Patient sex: M
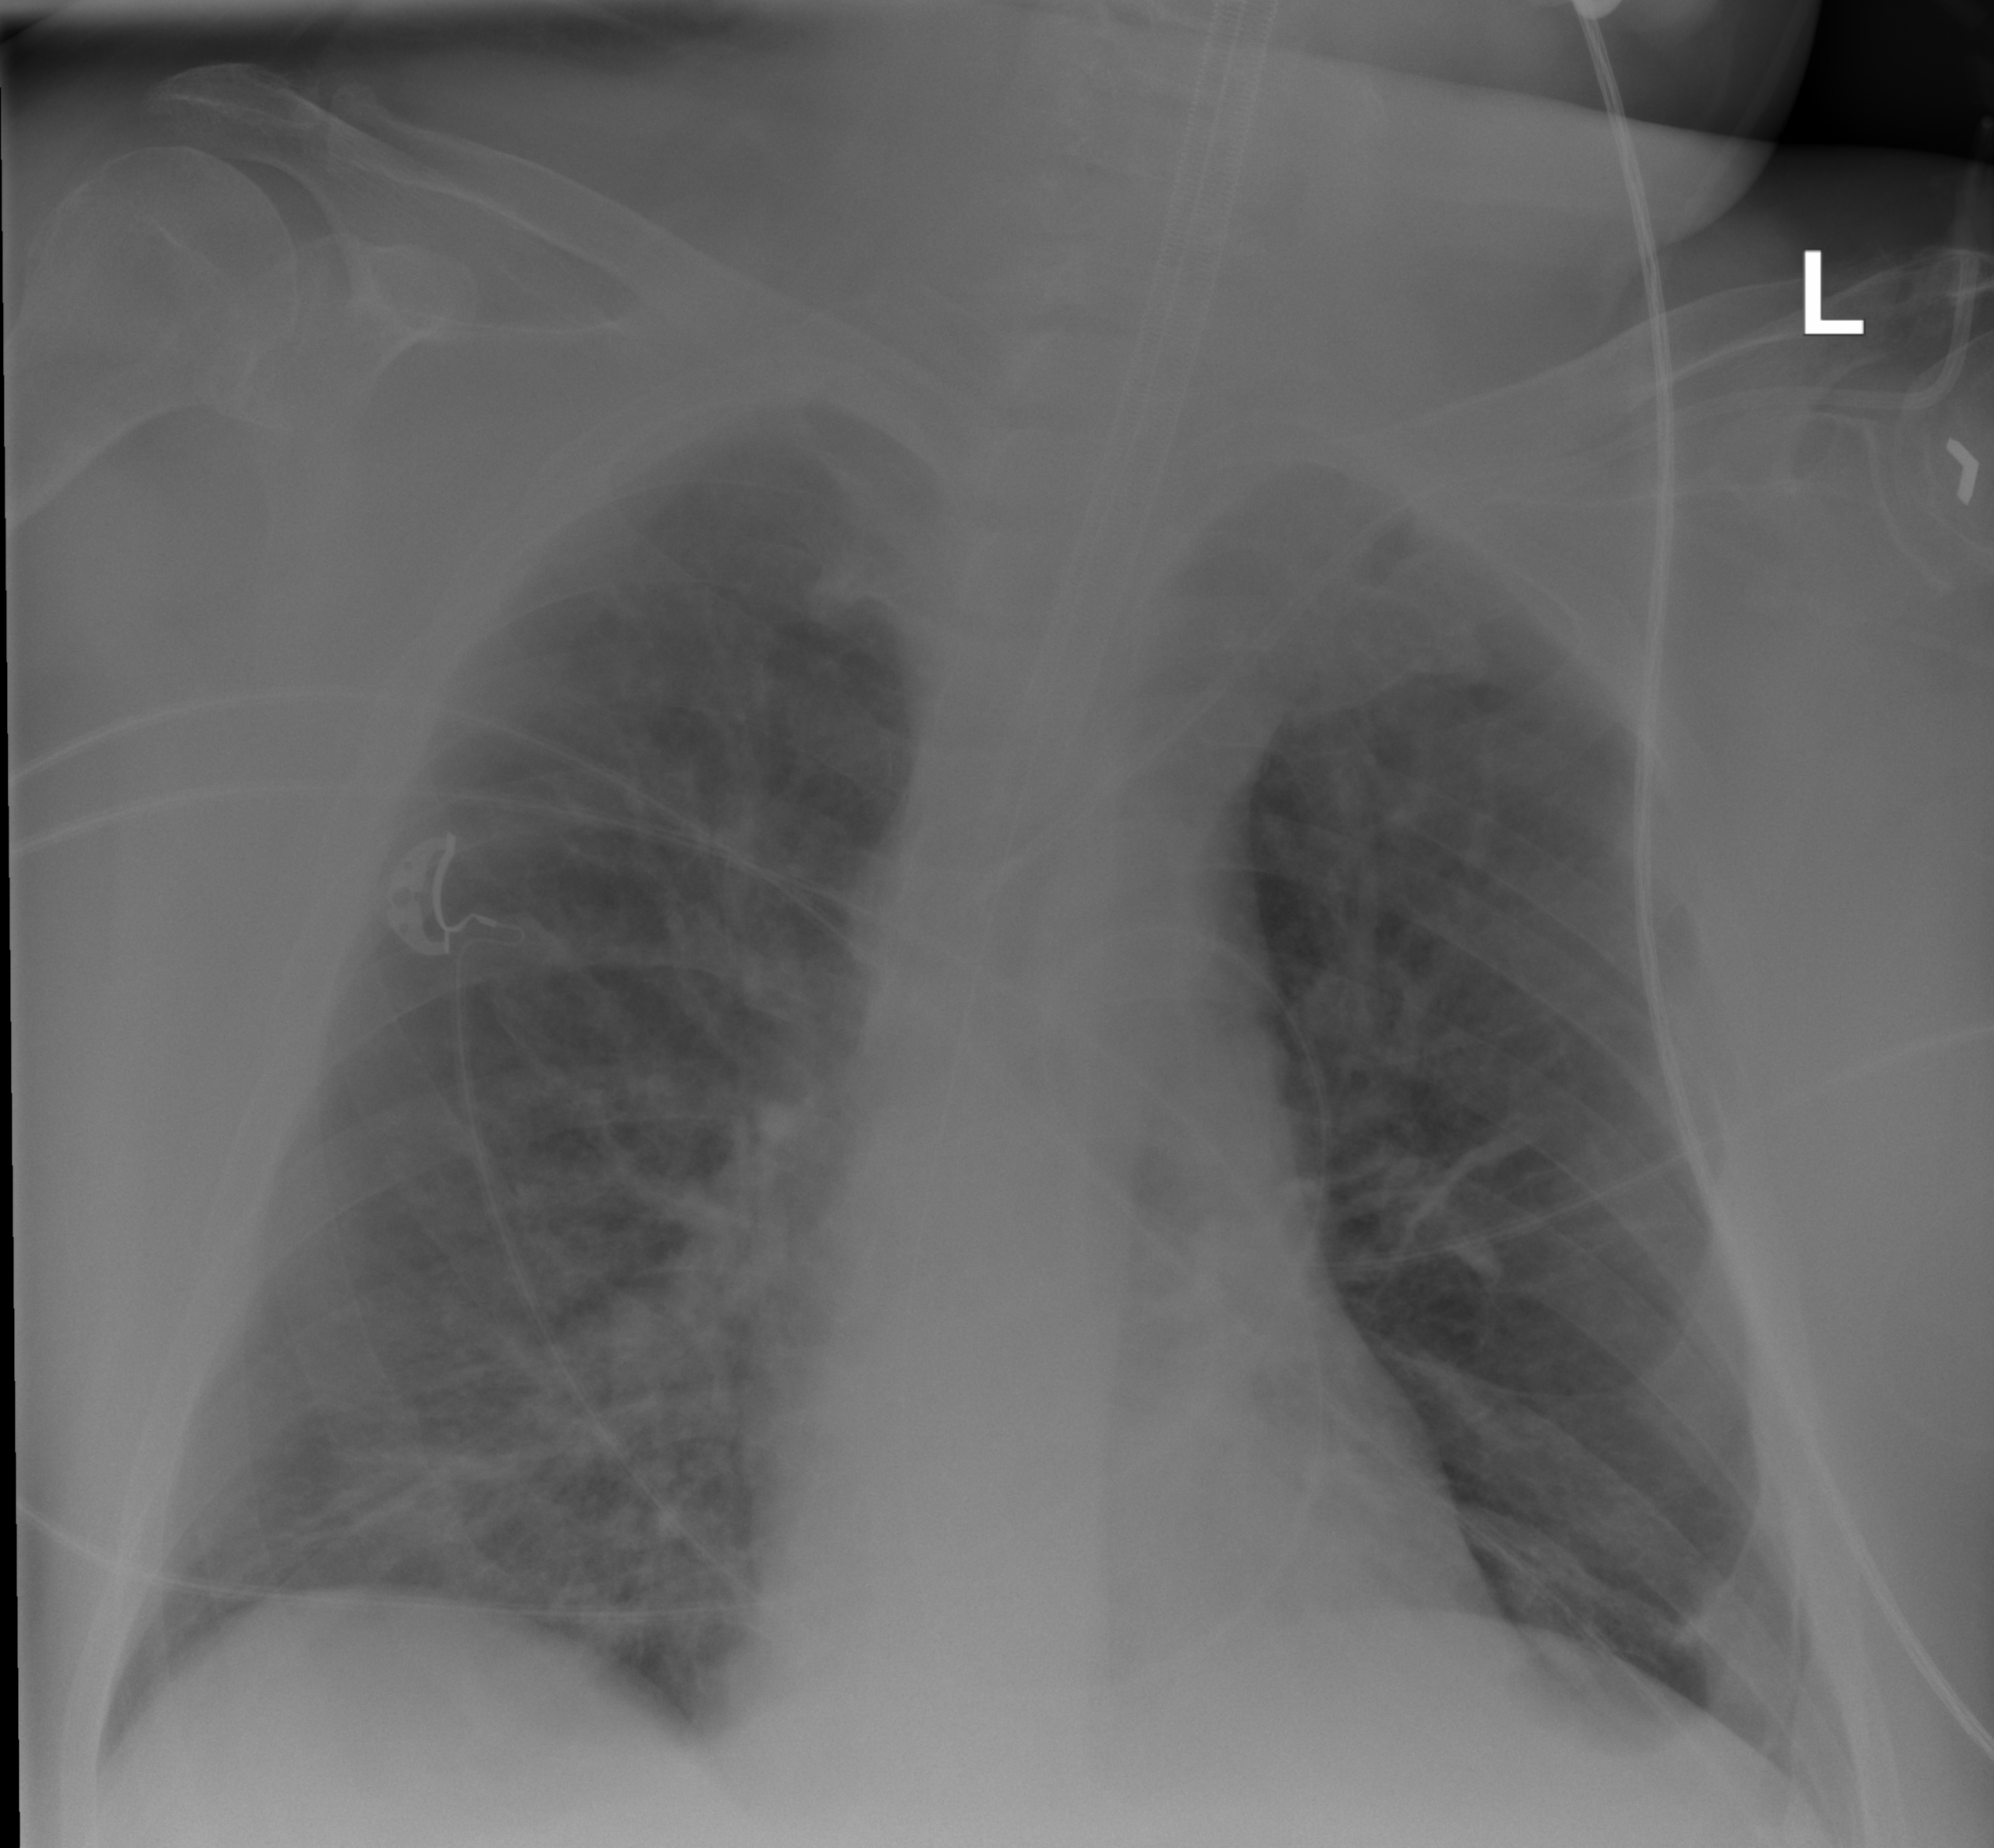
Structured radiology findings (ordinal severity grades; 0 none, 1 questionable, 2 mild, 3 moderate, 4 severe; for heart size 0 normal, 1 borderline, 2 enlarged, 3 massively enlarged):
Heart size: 0
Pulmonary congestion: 2
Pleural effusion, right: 1
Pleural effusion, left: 0
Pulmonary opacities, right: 3
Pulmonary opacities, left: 2
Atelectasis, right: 2
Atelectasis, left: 2